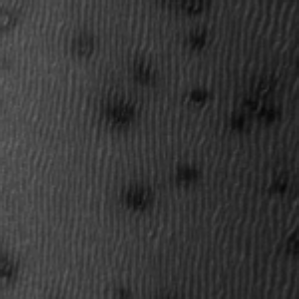
Label: frost